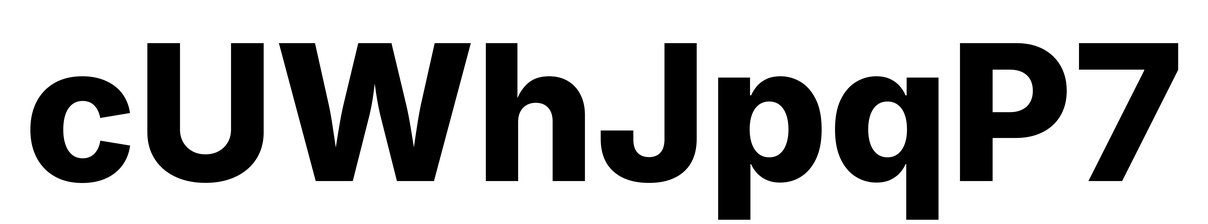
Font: Inter_ExtraBold